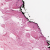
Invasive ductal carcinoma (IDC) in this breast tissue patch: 0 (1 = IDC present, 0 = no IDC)